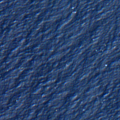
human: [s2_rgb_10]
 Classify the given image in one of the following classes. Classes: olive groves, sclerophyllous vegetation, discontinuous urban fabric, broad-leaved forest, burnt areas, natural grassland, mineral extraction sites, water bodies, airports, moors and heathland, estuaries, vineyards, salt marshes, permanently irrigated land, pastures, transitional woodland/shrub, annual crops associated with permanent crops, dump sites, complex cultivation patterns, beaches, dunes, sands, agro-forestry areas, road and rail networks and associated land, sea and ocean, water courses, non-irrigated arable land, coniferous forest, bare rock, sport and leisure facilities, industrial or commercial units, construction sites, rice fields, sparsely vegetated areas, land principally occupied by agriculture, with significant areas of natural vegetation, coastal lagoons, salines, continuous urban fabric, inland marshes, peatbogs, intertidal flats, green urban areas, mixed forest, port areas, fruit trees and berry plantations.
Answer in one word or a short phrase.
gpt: sea and ocean